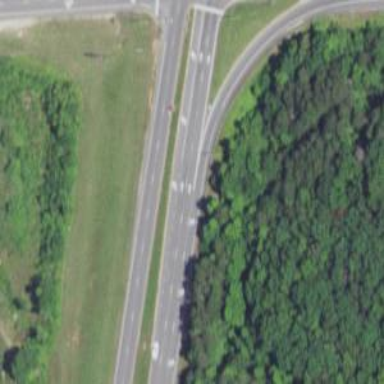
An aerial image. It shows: Asphalt road classified as primary highway with expressway characteristics.